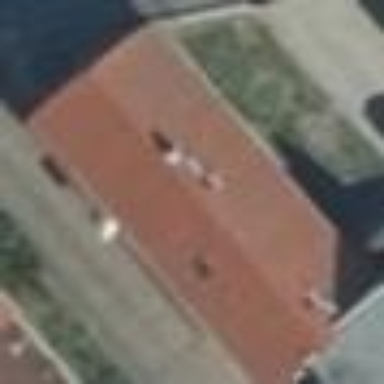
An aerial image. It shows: Simple and straightforward house.